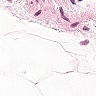
Metastatic tissue present: no